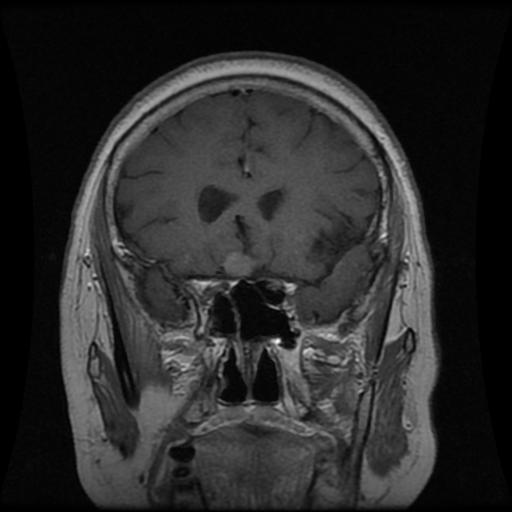
Label: pituitary